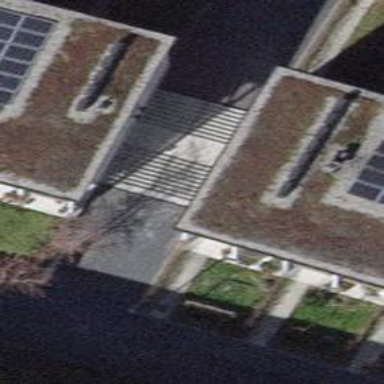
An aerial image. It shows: Concrete steps.